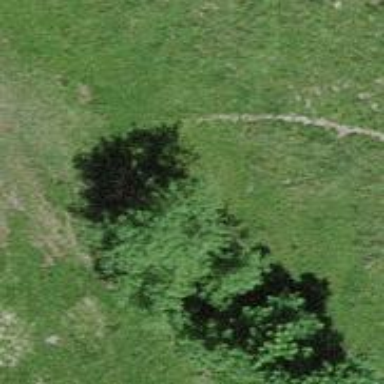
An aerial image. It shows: Culvert tunnel underneath ditch.